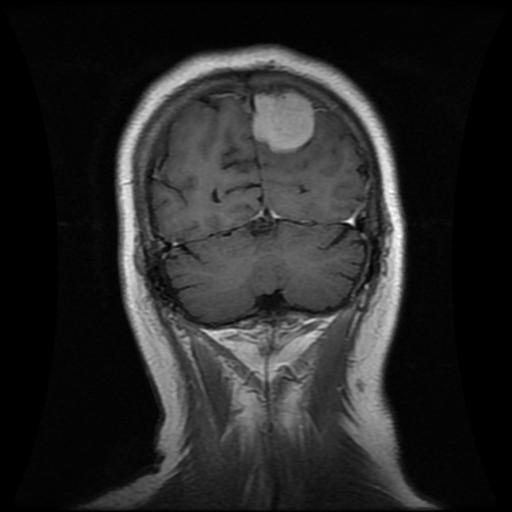
Label: meningioma